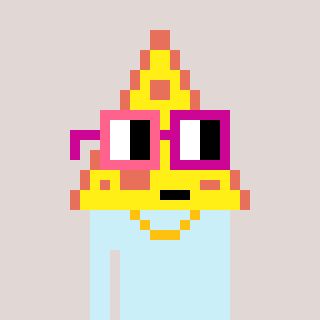
a pixel art character with square pink and red glasses, a pizza-shaped head and a cold-colored body on a warm background